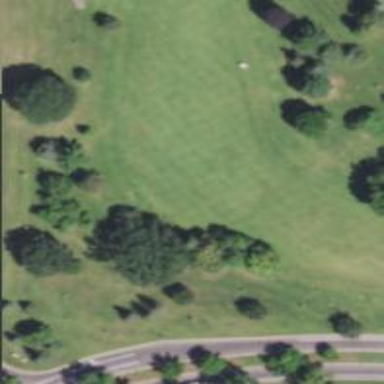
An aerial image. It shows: Golf hole.